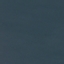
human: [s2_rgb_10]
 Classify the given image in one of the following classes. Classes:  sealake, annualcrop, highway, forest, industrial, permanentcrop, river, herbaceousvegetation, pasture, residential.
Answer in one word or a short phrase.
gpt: SeaLake